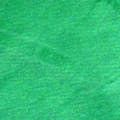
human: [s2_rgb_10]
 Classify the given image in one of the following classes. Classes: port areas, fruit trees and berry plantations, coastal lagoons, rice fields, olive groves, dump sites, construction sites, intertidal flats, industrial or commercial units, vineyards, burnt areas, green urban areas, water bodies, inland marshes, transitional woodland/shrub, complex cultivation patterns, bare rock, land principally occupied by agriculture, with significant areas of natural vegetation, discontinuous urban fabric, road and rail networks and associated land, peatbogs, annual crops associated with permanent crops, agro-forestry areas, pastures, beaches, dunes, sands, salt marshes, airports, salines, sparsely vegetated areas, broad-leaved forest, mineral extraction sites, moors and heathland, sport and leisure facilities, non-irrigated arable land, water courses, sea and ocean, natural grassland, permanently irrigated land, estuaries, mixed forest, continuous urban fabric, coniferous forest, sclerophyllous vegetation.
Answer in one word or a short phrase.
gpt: sea and ocean